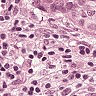
Metastatic tissue present: yes